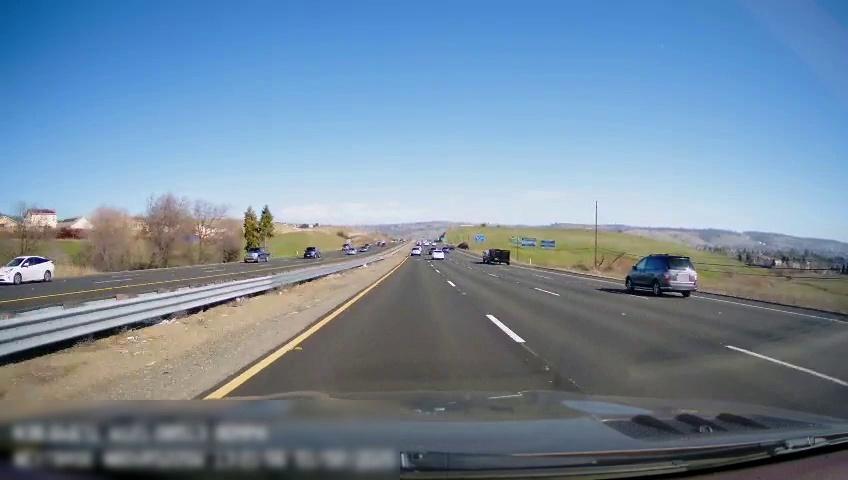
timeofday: Day
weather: Sunny
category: Drivable Space
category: Drivable Space
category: Vehicles | SUV
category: Vehicles | Car
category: Vehicles | SUV
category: Vehicles | Truck
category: Vehicles | Car
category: Vehicles | Car
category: Vehicles | Other LV
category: Vehicles | Car
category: Vehicles | Van
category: Lanes | Current Lane
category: Lanes | Current Lane
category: Lanes | Alternate Lane
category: Lanes | Alternate Lane
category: Lanes | Alternate Lane
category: Lanes | Opposite Lane
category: Lanes | Opposite Lane
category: Lanes | Opposite Lane